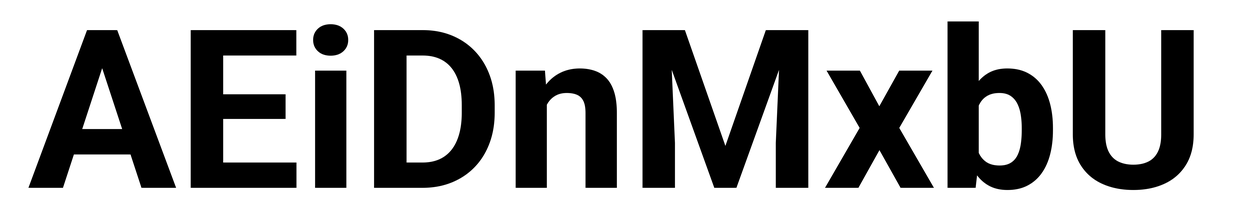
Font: Roboto_Bold